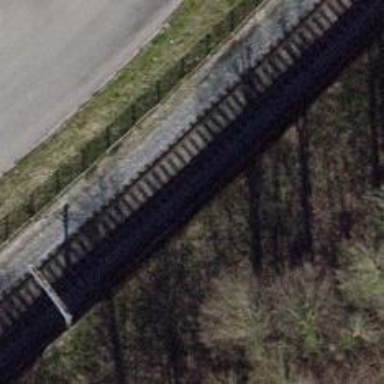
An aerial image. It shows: Rail yard with electrified contact lines for the railway.